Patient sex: F
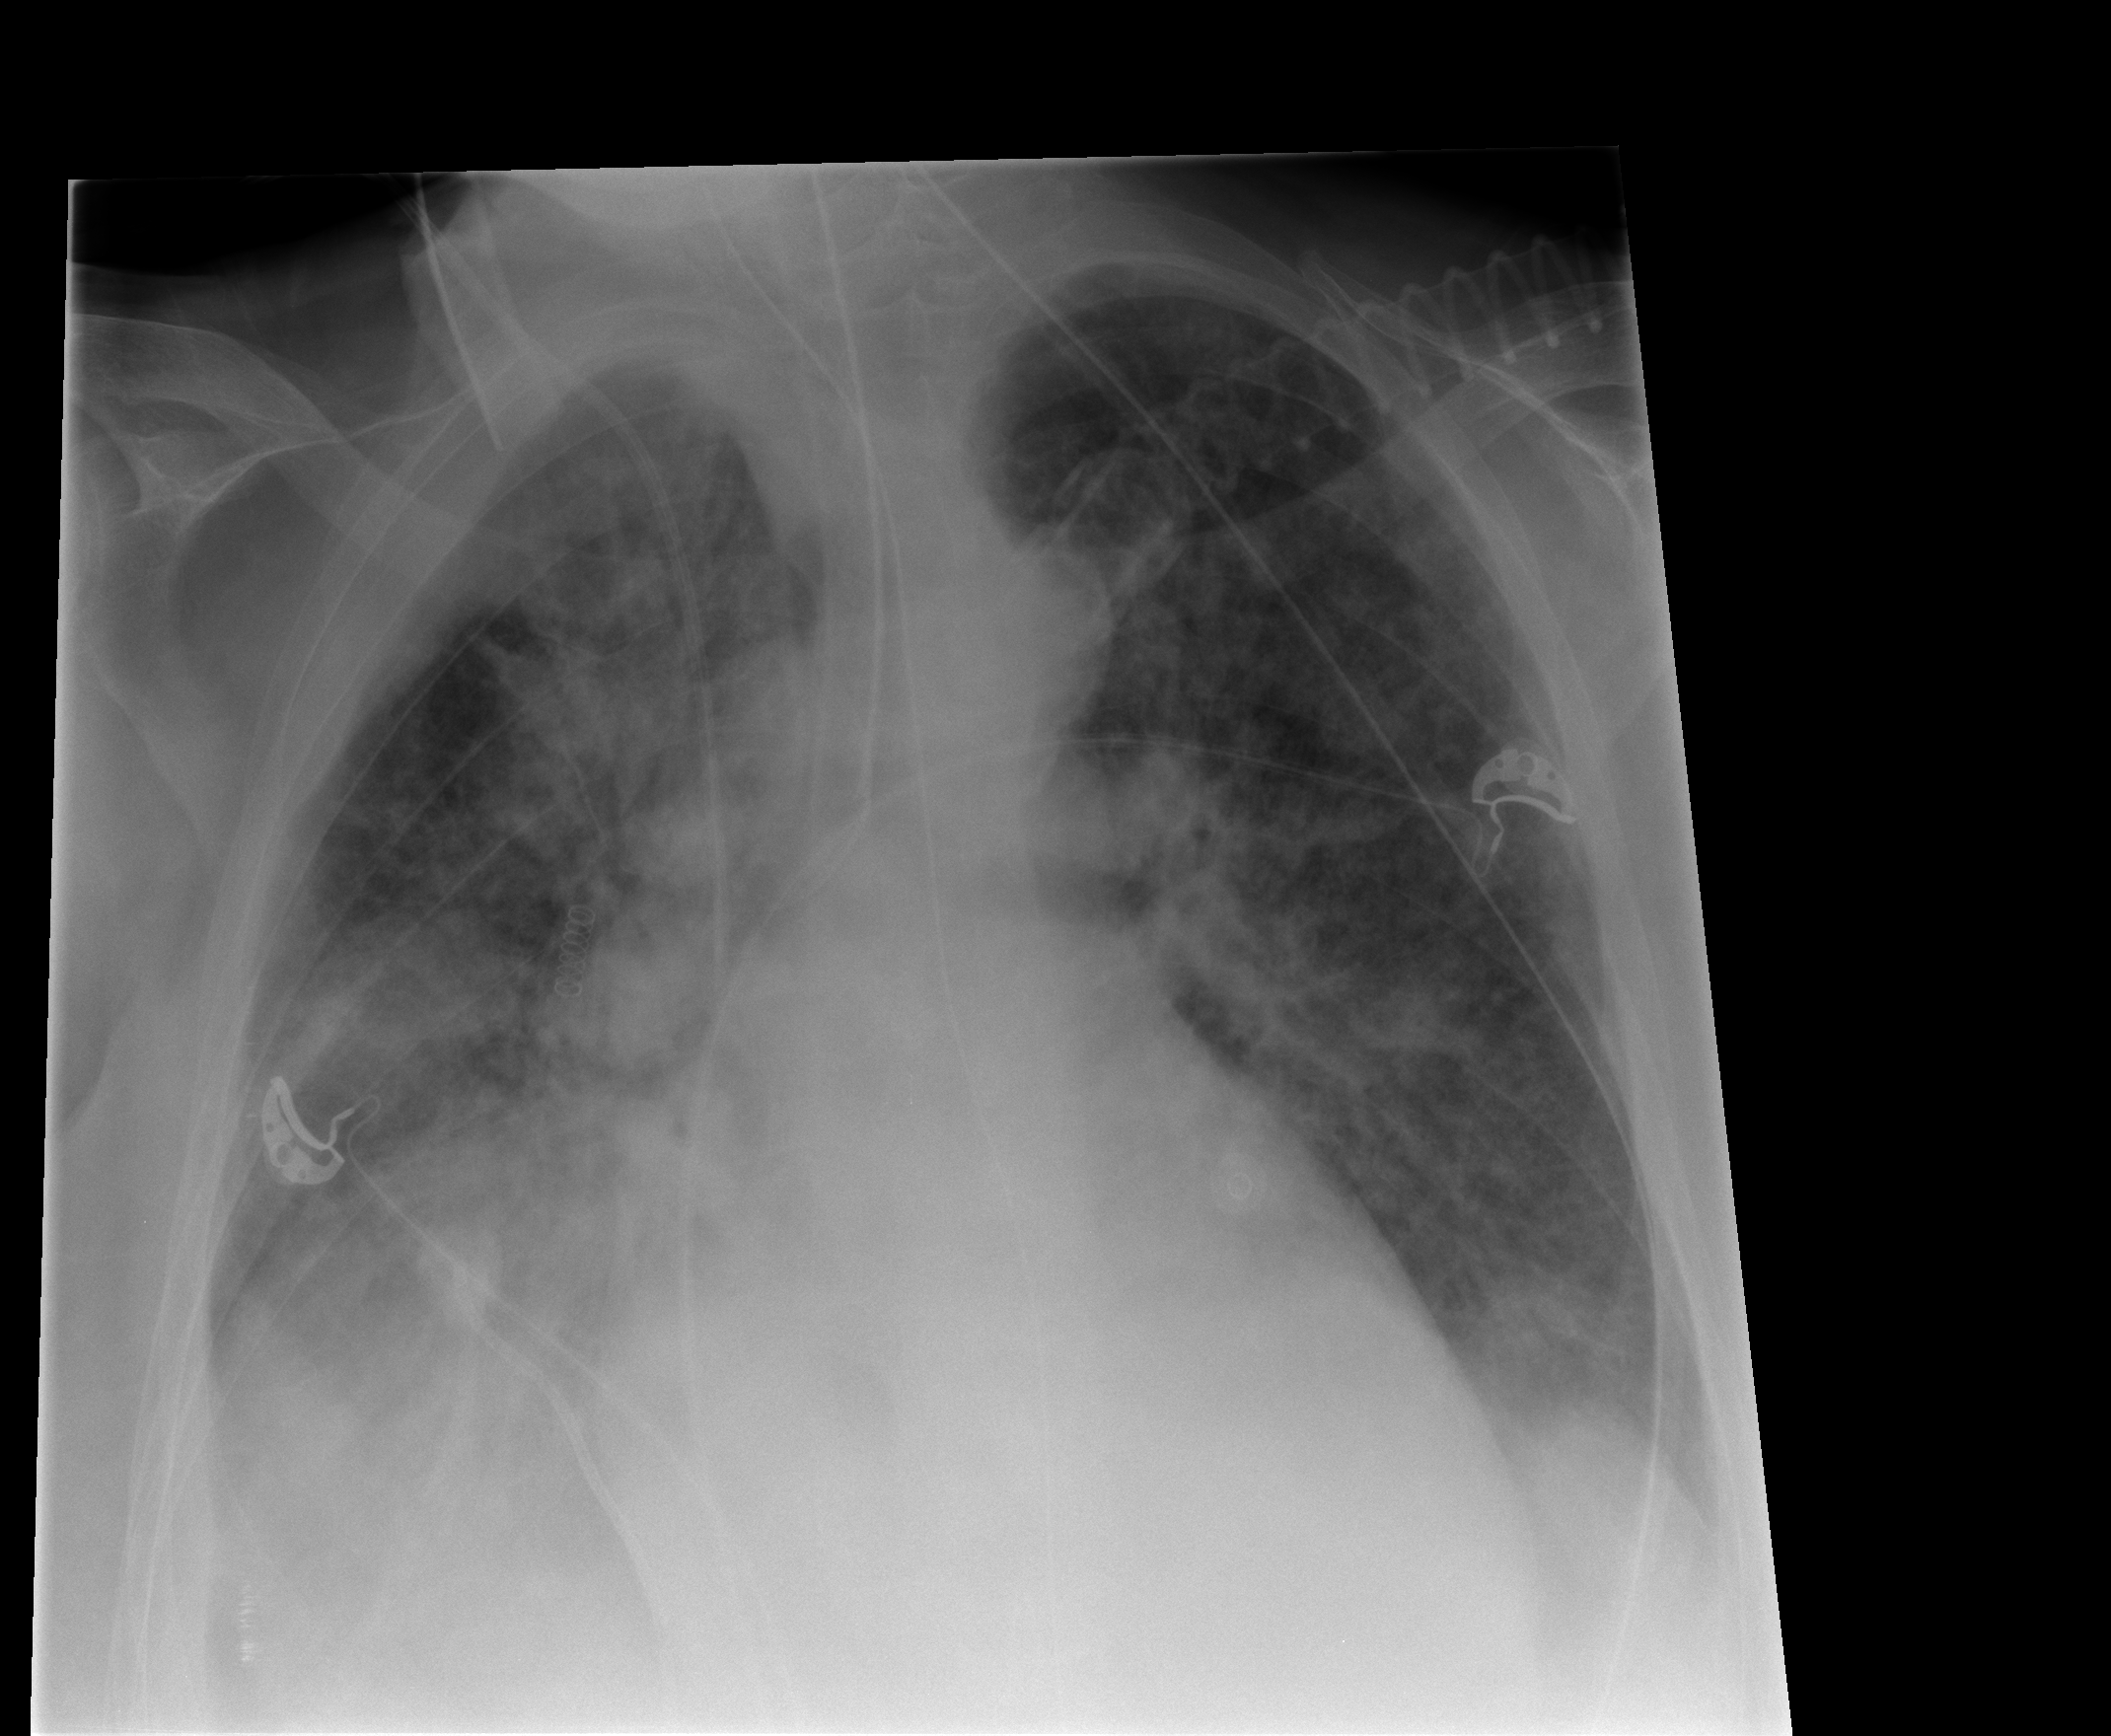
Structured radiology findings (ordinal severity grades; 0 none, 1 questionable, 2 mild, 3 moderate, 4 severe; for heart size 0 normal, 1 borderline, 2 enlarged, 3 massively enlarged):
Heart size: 2
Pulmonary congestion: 3
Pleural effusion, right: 2
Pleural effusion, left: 1
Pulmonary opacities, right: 3
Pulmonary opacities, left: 2
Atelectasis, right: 3
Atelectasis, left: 2